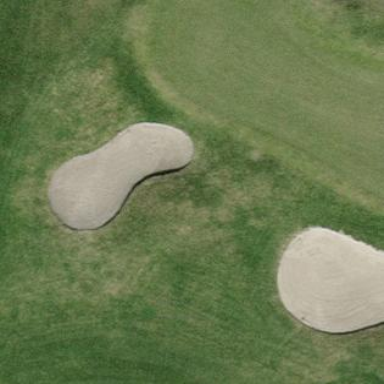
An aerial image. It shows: Golf bunker filled with sandy terrain.